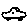
Label: car